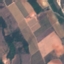
Land use / land cover class: PermanentCrop